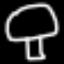
Label: mushroom